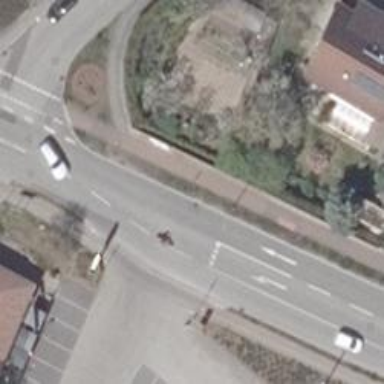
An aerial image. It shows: Asphalt road with separate sidewalks and separate cycleway. The road is classified as primary highway.